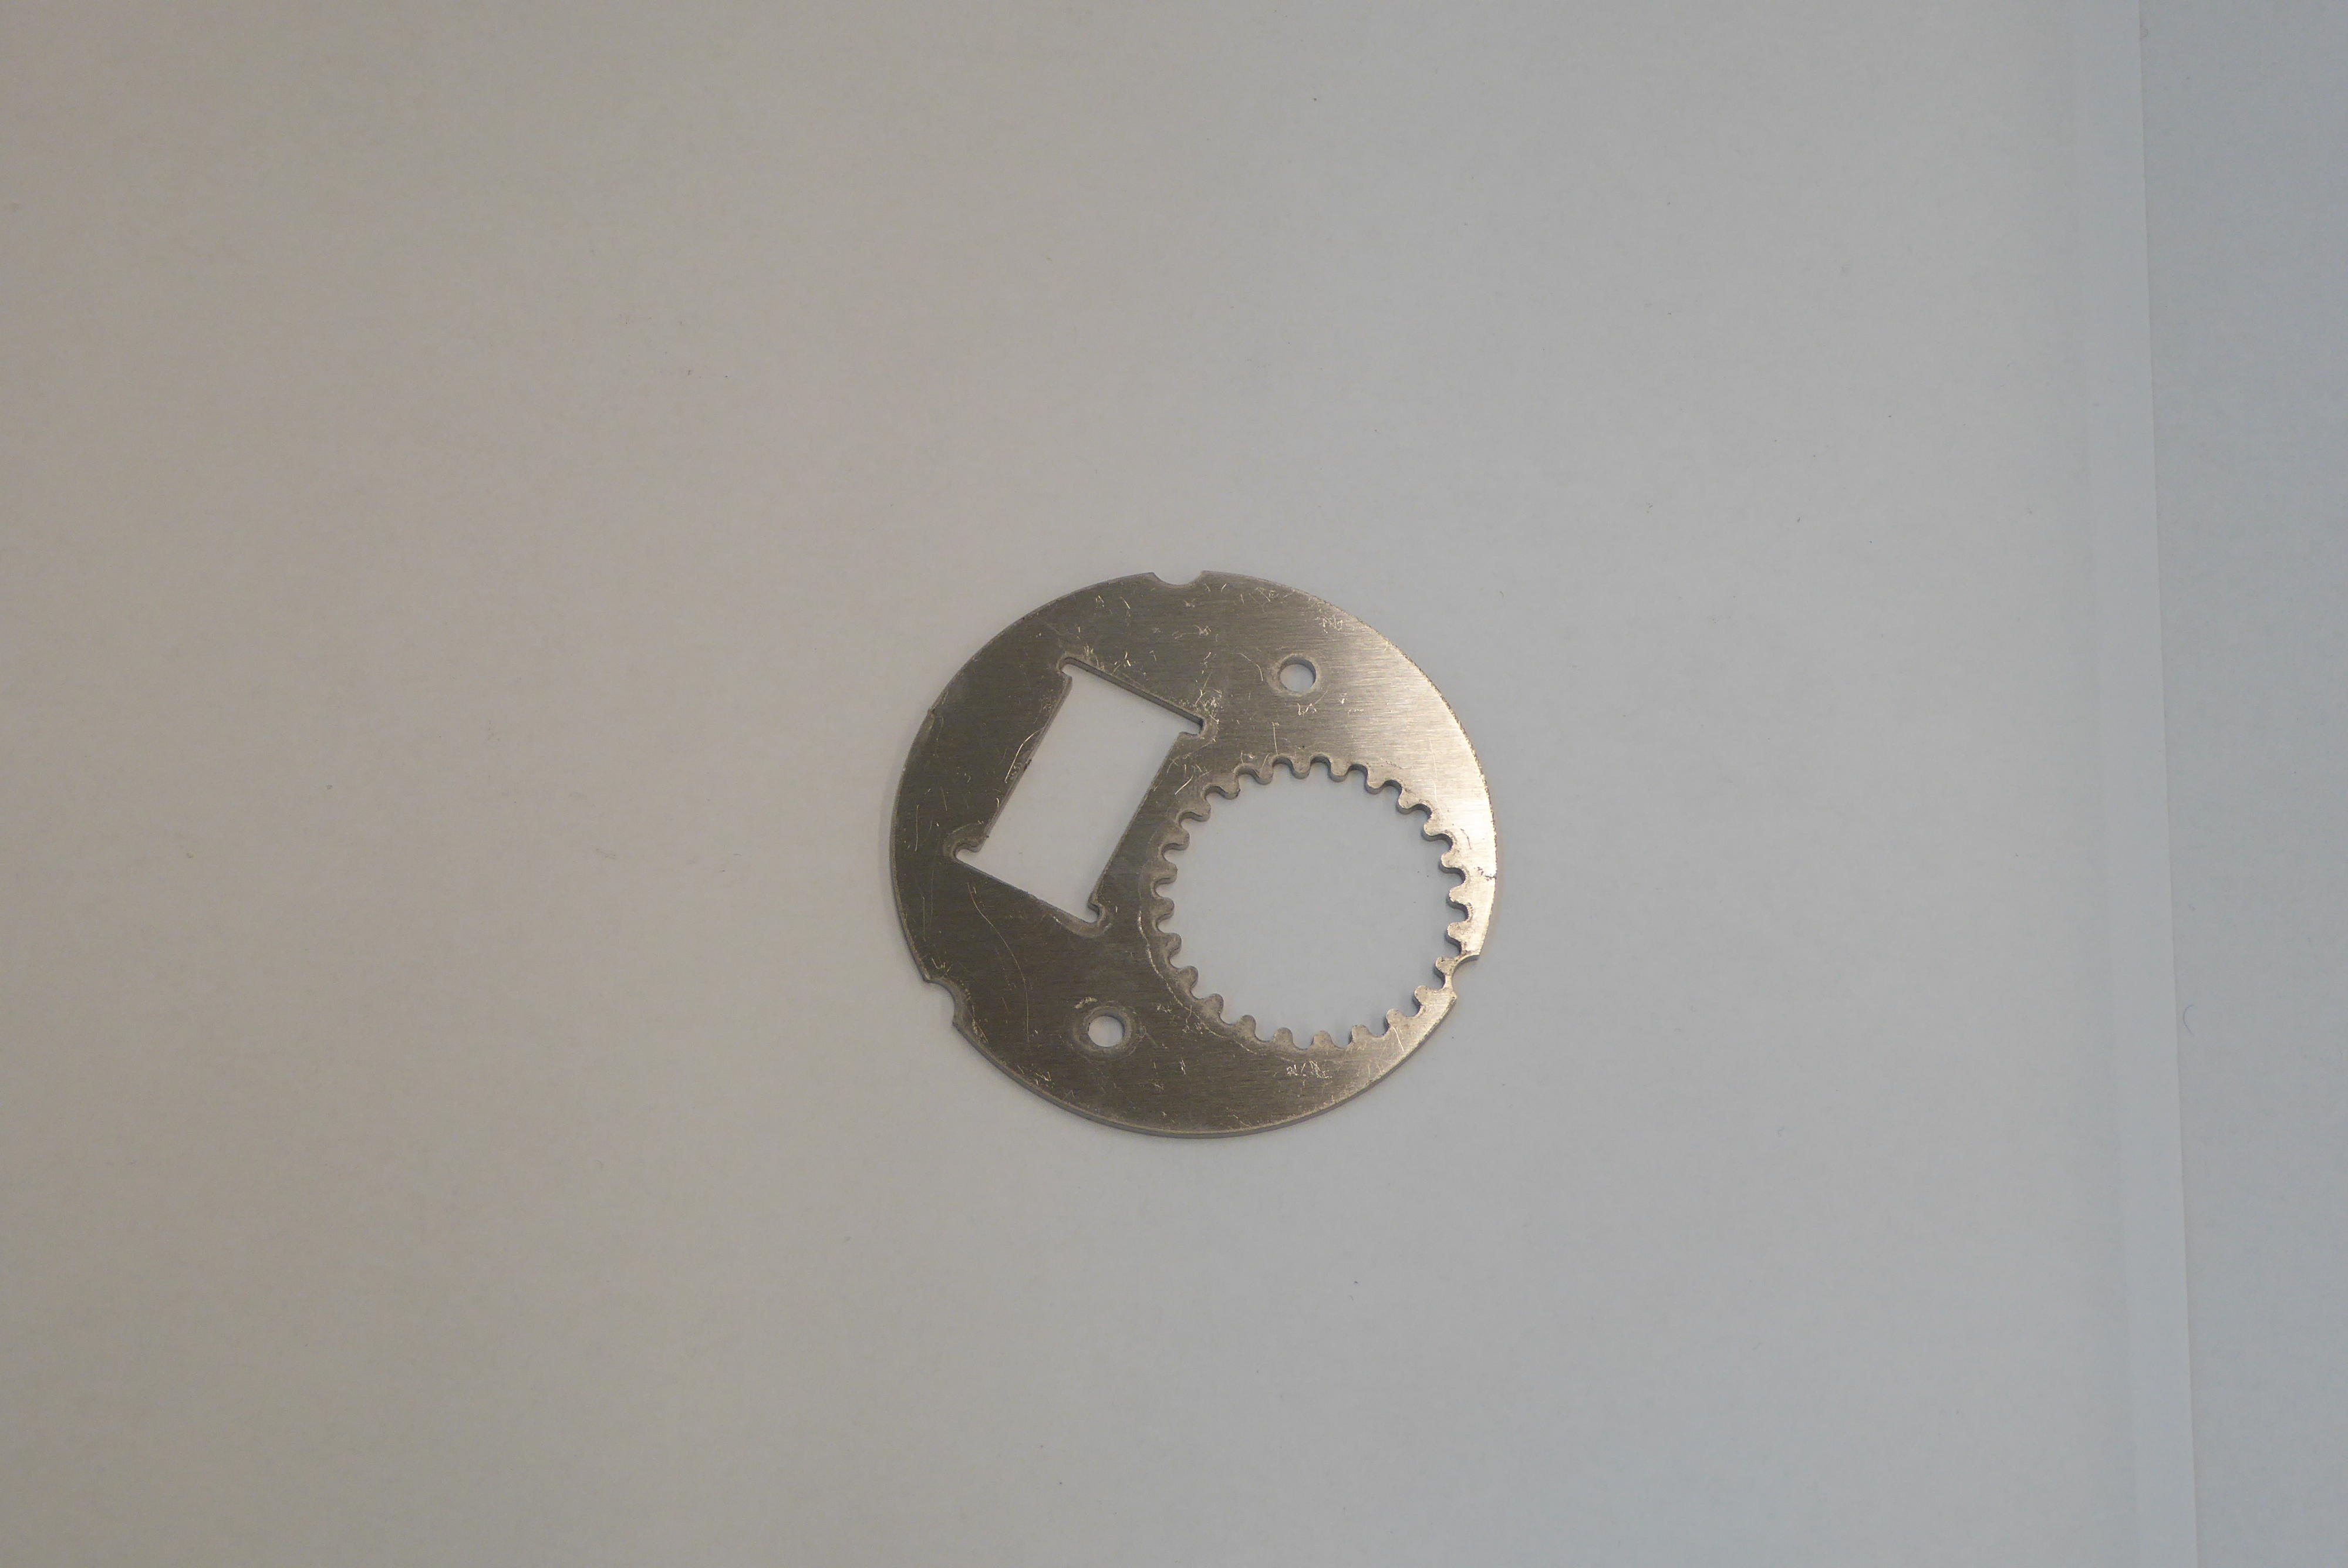
Label: Bottle Opener - Inlay